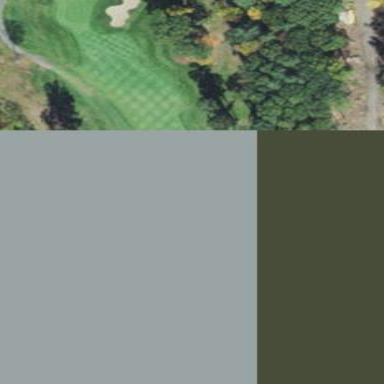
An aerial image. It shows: Golf fairway surrounded by grass.